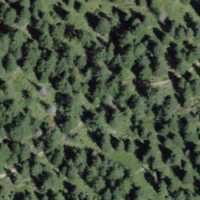
EUNIS habitat code: 43
Species observed at this site:
Periparus ater